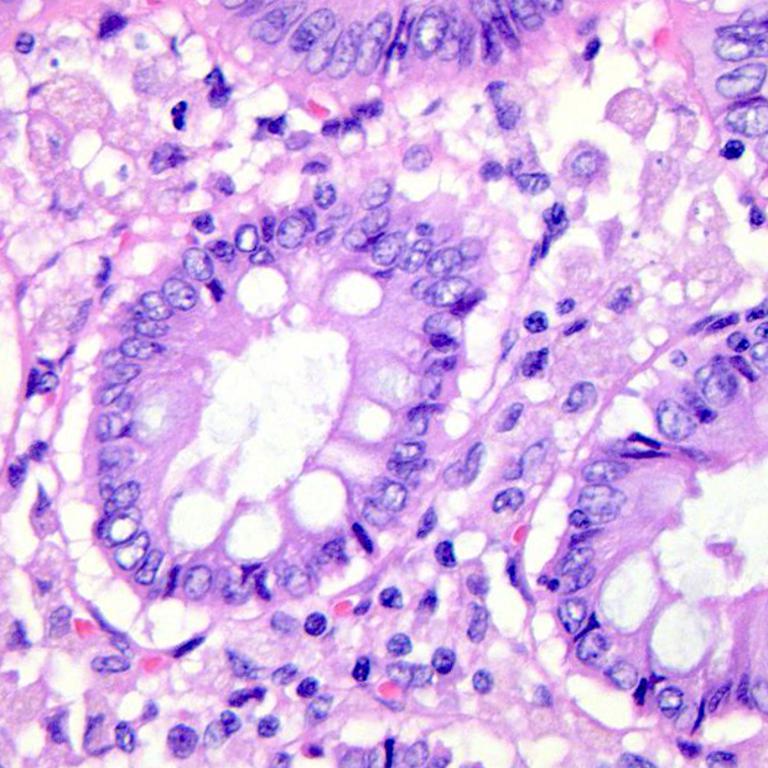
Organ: colon
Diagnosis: benign